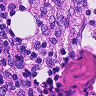
Metastatic tissue present: no